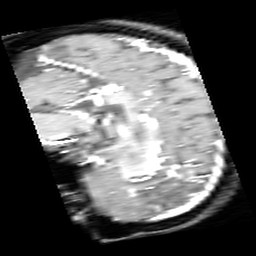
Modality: inplaneT1
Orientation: sagittal
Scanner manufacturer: ge
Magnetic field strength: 3 T
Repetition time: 0.2 s
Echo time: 0.0036 s